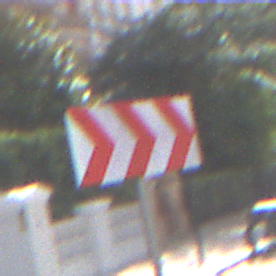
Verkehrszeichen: RichtungstafelnInKurvenGrossLinks
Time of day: MorningAfternoon
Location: Outdoor (Urban)
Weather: PartlyCloudy
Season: NotSpecified
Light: Natural